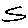
Label: zigzag